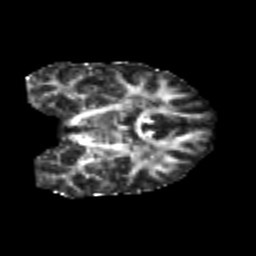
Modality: FA
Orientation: coronal
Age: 22
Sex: male
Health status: healthy
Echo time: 0.074 s